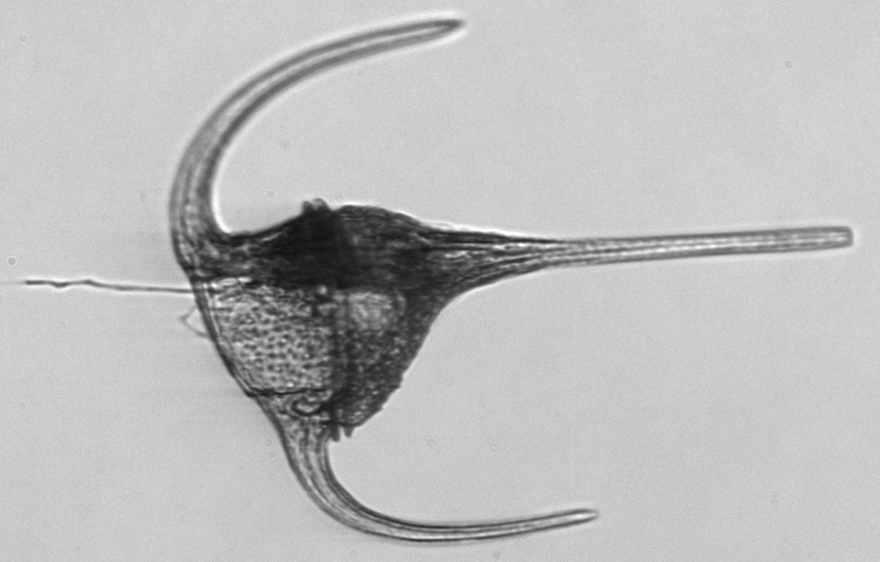
Label: Tripos